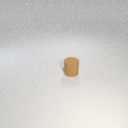
small brown rubber cylinder